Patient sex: M
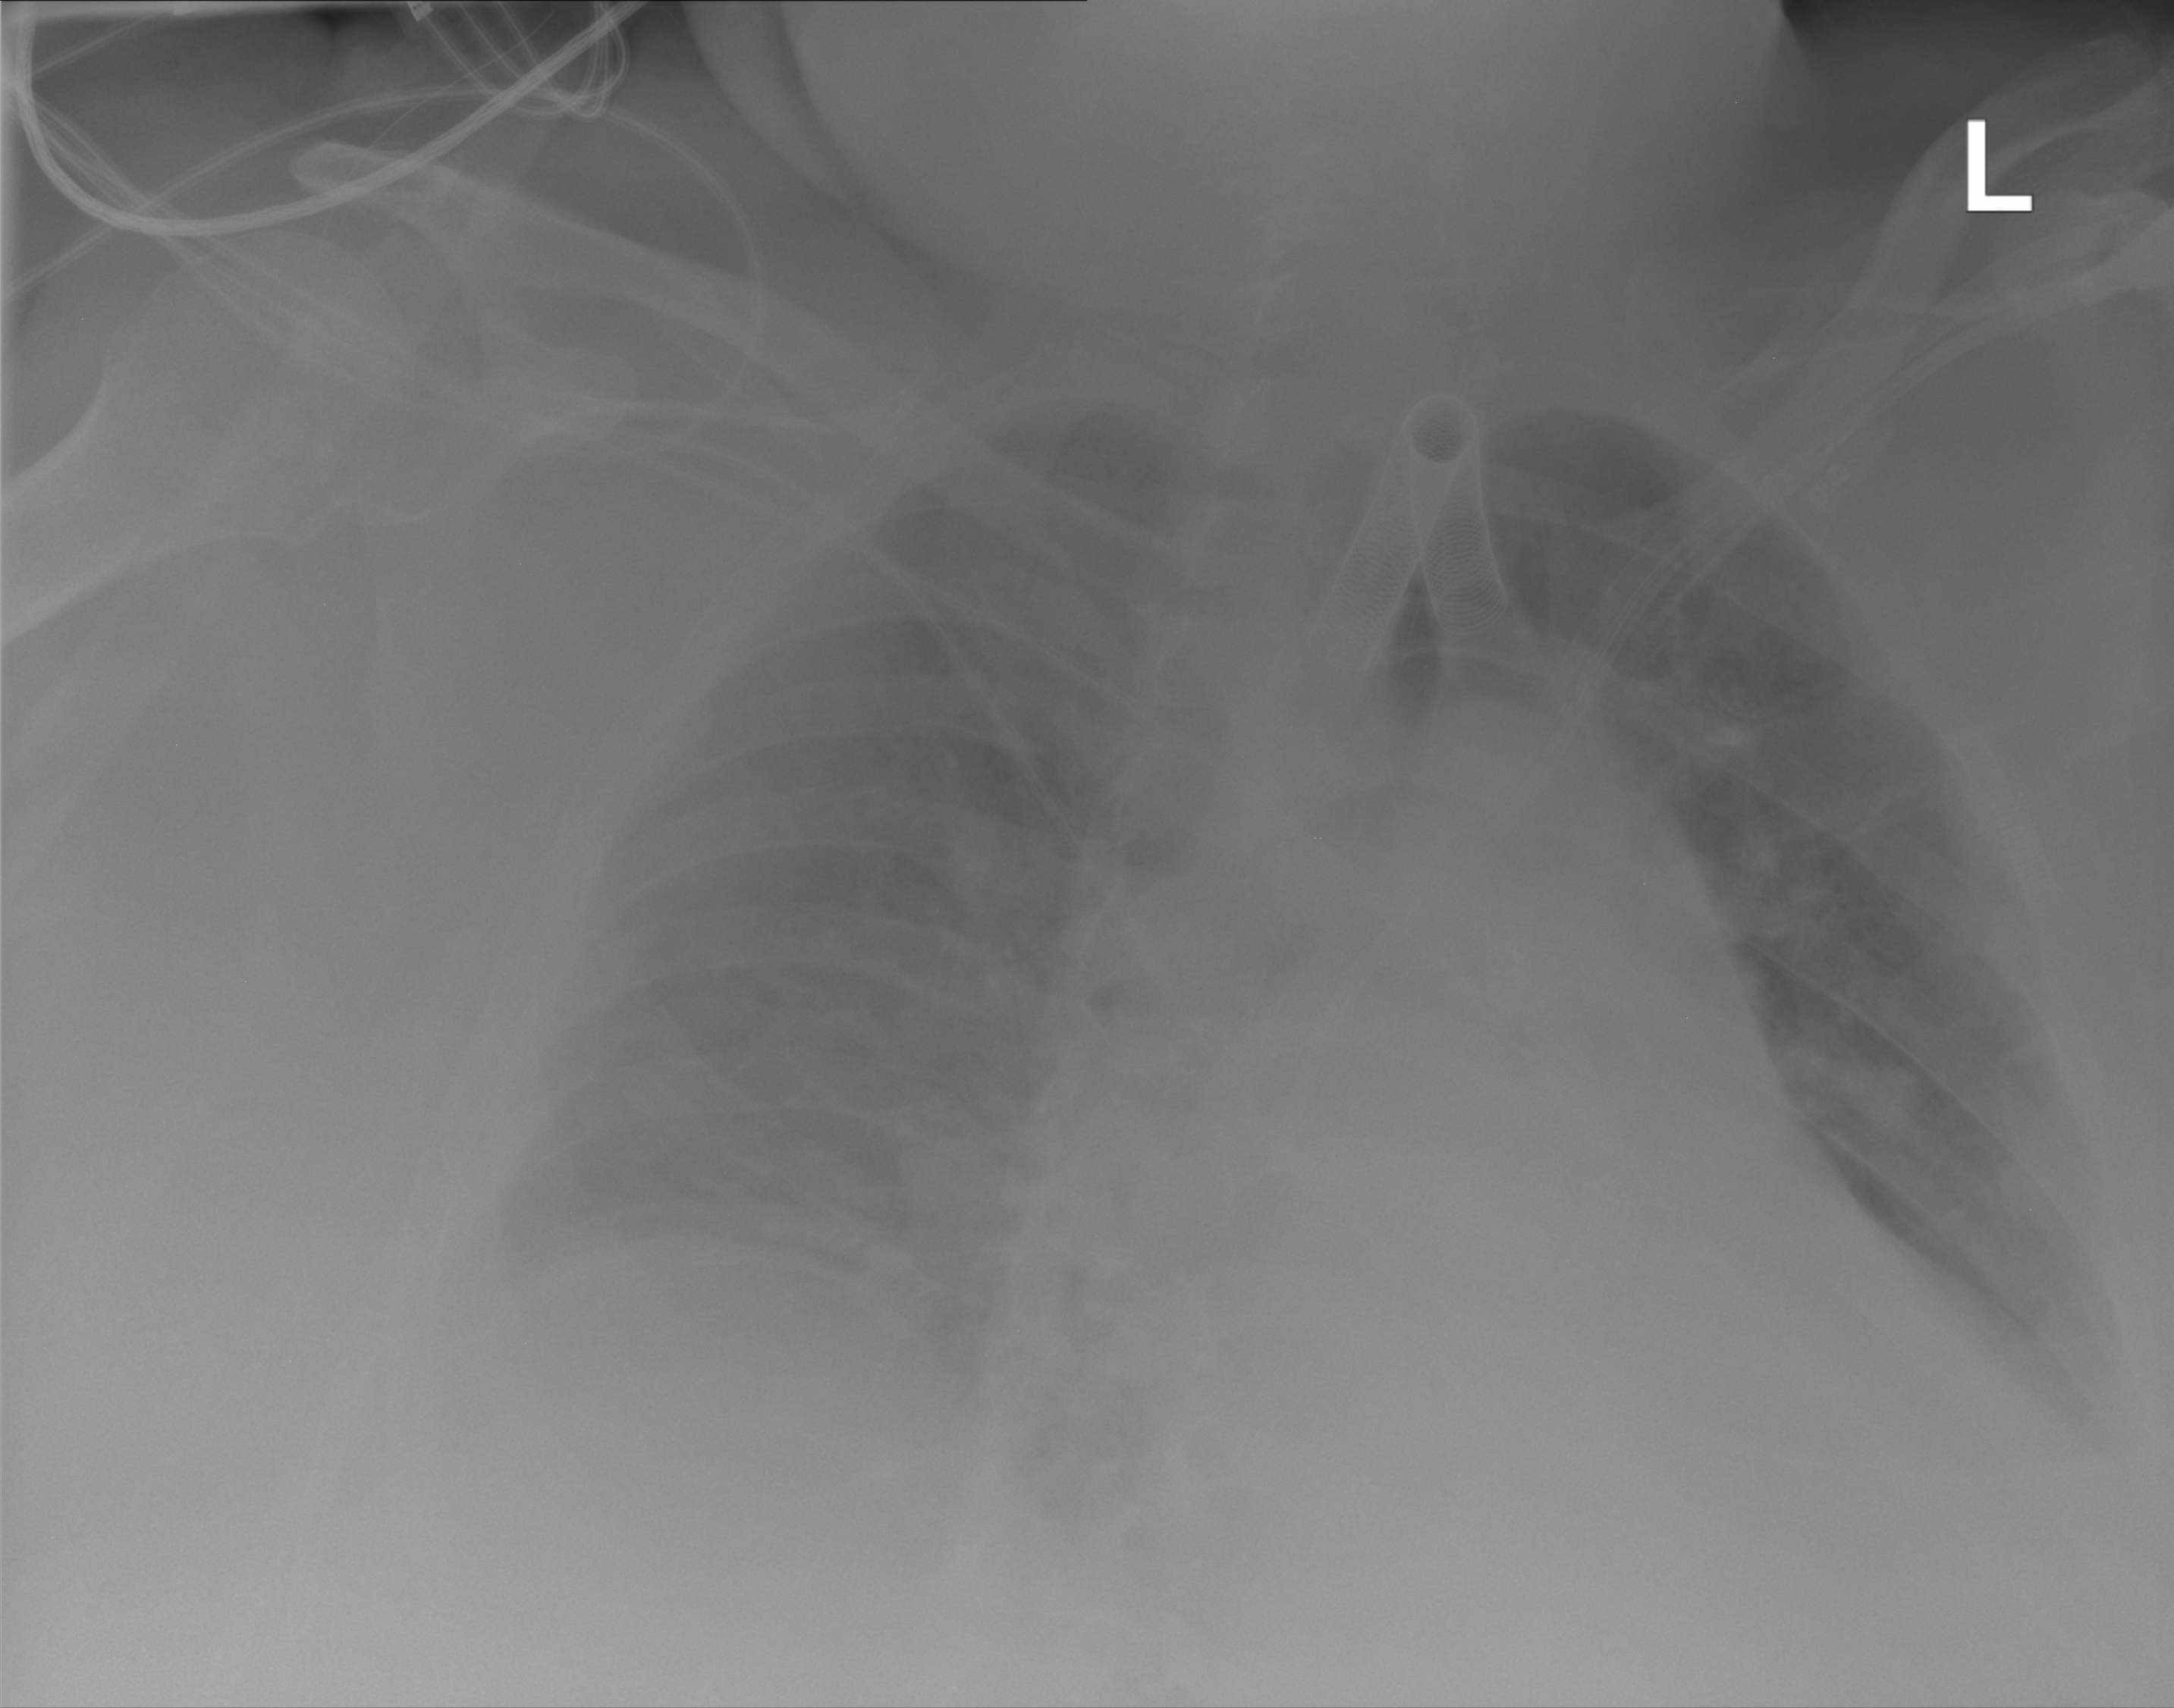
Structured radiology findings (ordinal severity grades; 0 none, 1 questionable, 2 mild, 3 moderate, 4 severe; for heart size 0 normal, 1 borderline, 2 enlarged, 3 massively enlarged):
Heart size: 2
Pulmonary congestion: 2
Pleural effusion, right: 2
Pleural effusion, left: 2
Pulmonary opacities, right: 2
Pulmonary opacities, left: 2
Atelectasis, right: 2
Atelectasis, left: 2